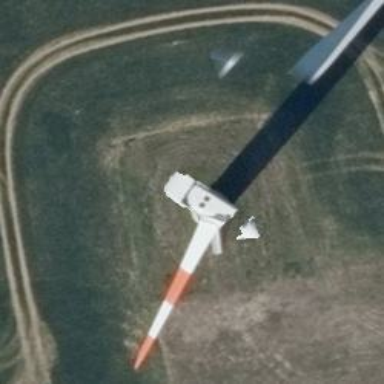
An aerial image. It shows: Wind power generator with horizontal axis wind turbine manufactured by Vestas.